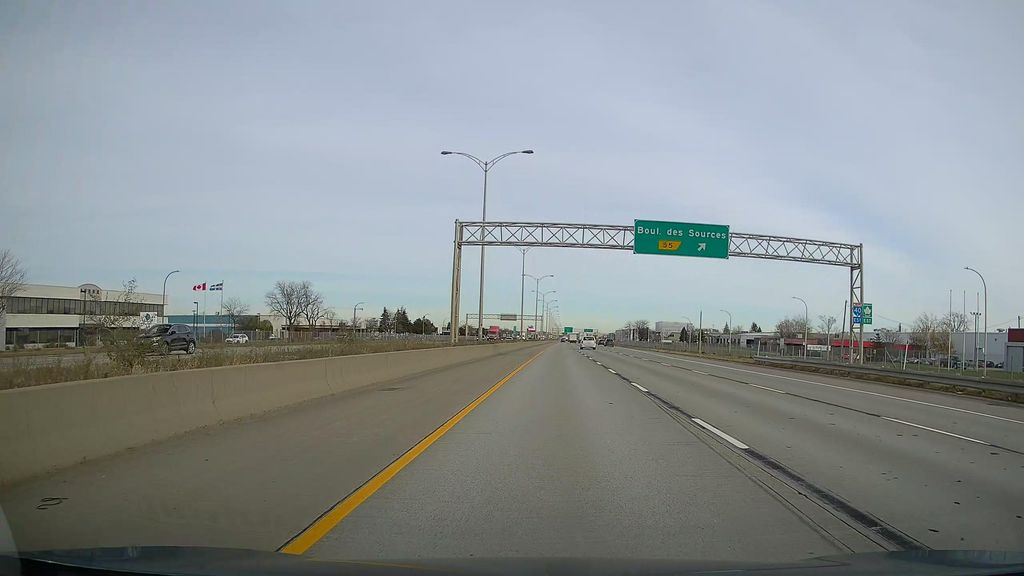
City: montreal